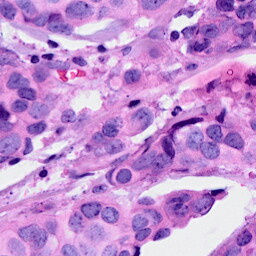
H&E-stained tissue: Breast